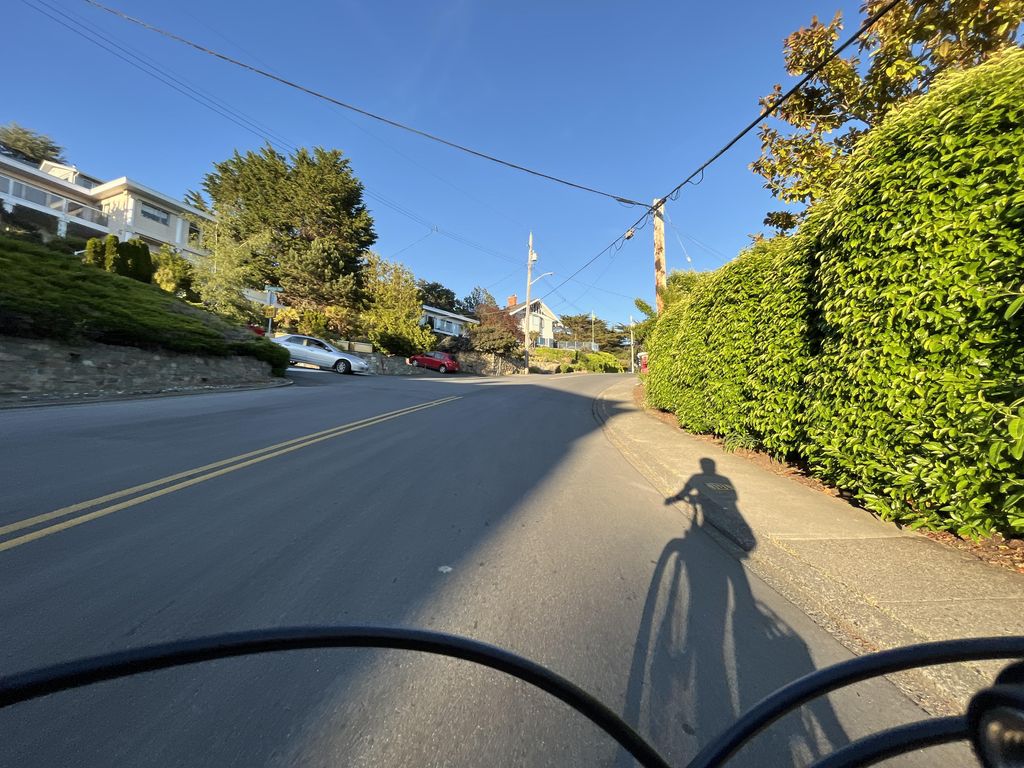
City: victoria